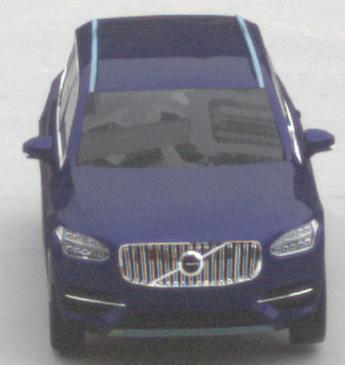
Make: Volvo
Model: XC90 B5
Detailed model: XC90 (L)
Model produced from: 2019/08
Model produced until: 2020/04
Doors: 5
Color: blue
Road condition: dry road
Daytime: midday
Contrast: low contrast